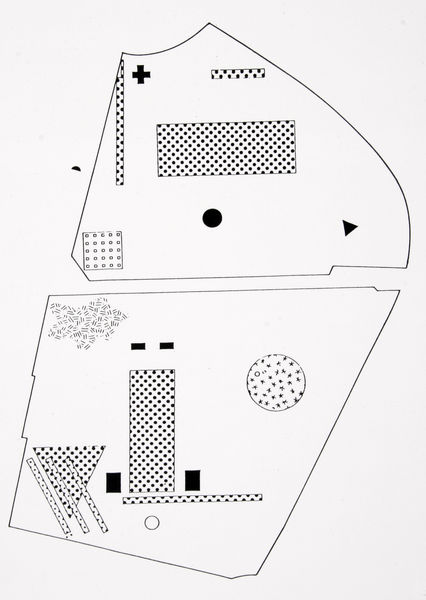
Titel: Paris, Parc de la Villette (Wettbewerbsprojekt) - Verteilungsdiagramm der Installationen
Künstler: OMA (Office for Metropolitan Architecture)
Schlagwörter: weiß, dreieck, grau, schwarz, zeichnung, anlage, schachbrett, architektur, felder, gitter, kreis, rund, grafik, linien, karten, striche, rechteck, schwarz weiss, plan, einfassung, geometrie, raster, grundriss, pläne, fächen